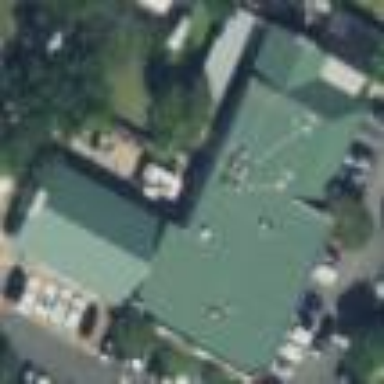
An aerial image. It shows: Hardware shop located within building.